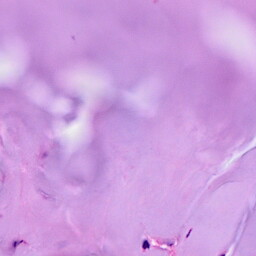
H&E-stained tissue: Breast